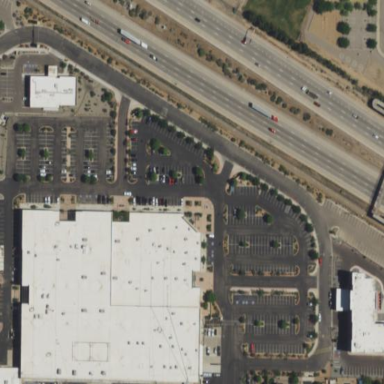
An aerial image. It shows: Commercial area.